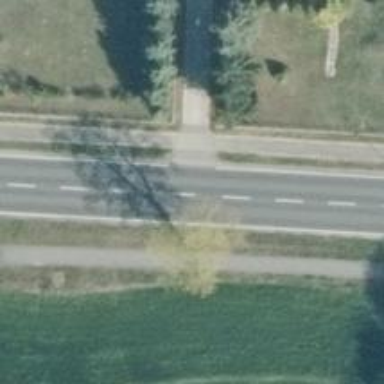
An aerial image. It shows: Asphalt road classified as primary highway.